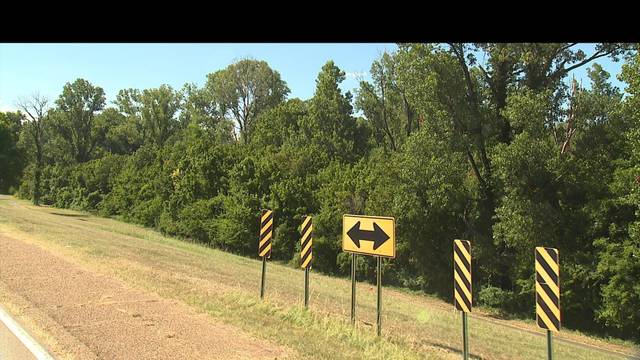
Region: United States
Coordinates: 32.492, -93.702